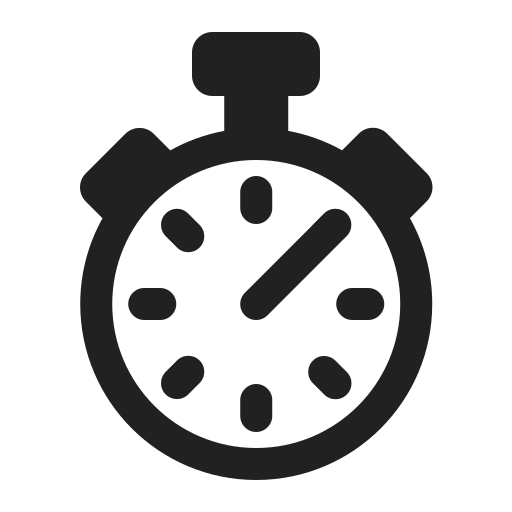
stopwatch high contrast